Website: lowes
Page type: payment
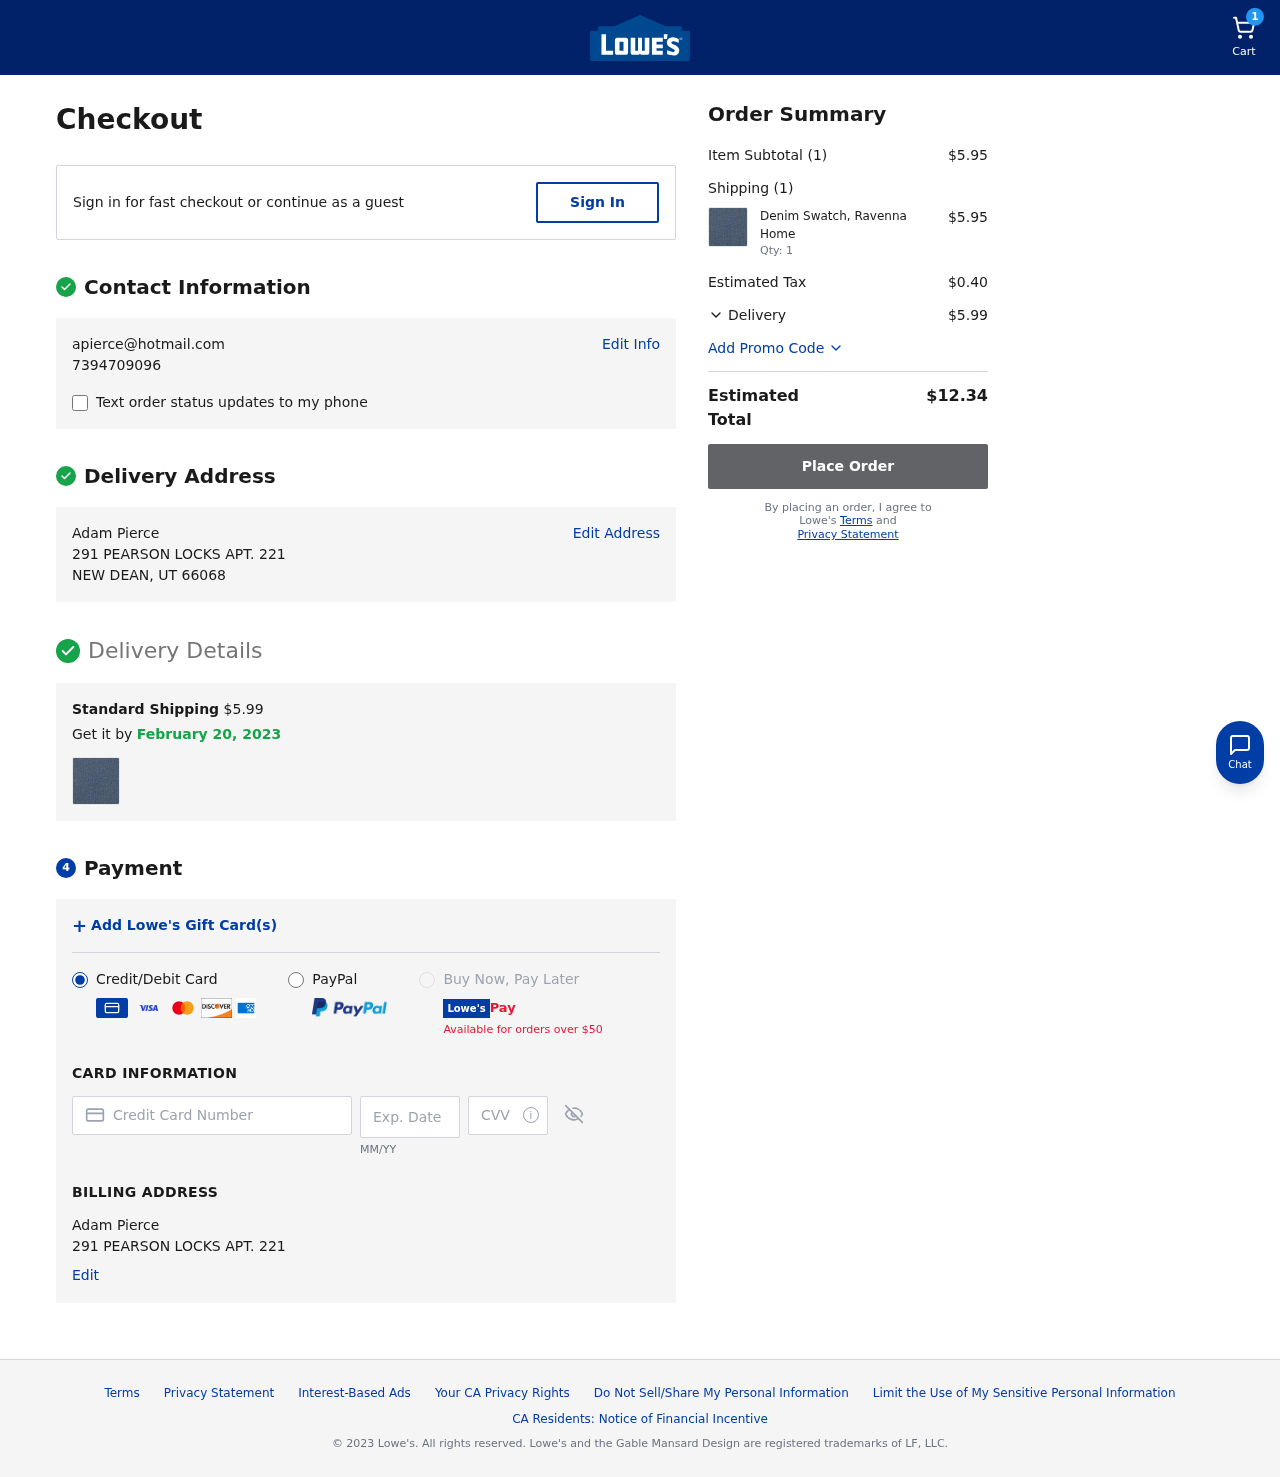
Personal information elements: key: PII_CARD_CVV
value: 631
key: PII_CARD_EXPIRY
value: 02/27
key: PII_CARD_NUMBER
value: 6534 4486 8333 4216
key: PII_EMAIL
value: apierce@hotmail.com
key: PII_FULLNAME
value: Adam Pierce
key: PII_FULLNAME2
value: Adam Pierce
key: PII_PHONE
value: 7394709096
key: PII_STREET
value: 291 PEARSON LOCKS APT. 221
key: PII_STREET2
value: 291 PEARSON LOCKS APT. 221
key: PII_CITY_STATE_ZIP
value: NEW DEAN, UT 66068
Product elements: key: PRODUCT1_NAME
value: Denim Swatch, Ravenna Home
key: PRODUCT1_PRICE
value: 5.95
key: PRODUCT1_QUANTITY
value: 1
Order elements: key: ORDER_NUM_ITEMS
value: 1
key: ORDER_SHIPPING_COST
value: $5.99
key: ORDER_DELIVERY_DATE
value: February 20, 2023
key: ORDER_SUBTOTAL
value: $5.95
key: ORDER_NUM_ITEMS2
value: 1
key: ORDER_TAX
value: $0.40
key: ORDER_SHIPPING_COST2
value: $5.99
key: ORDER_TOTAL
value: $12.34